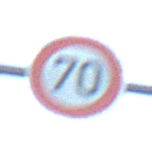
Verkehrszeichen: Geschwindigkeit70
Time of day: SunriseSunset
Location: Outdoor (Nature)
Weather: Clear
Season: Winter
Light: Natural